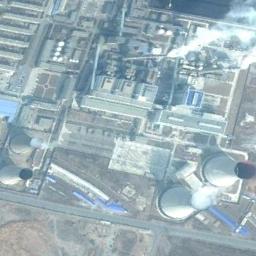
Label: thermal_power_station